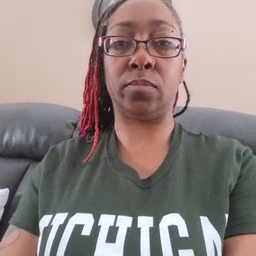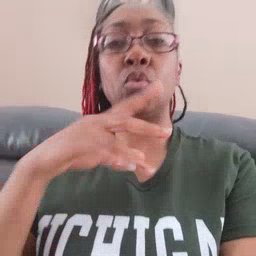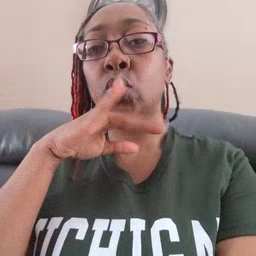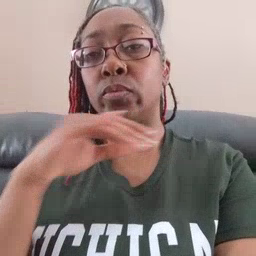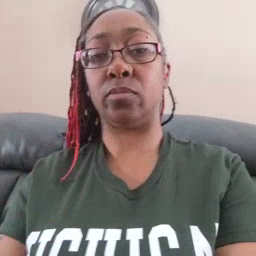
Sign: dirty